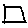
Label: square